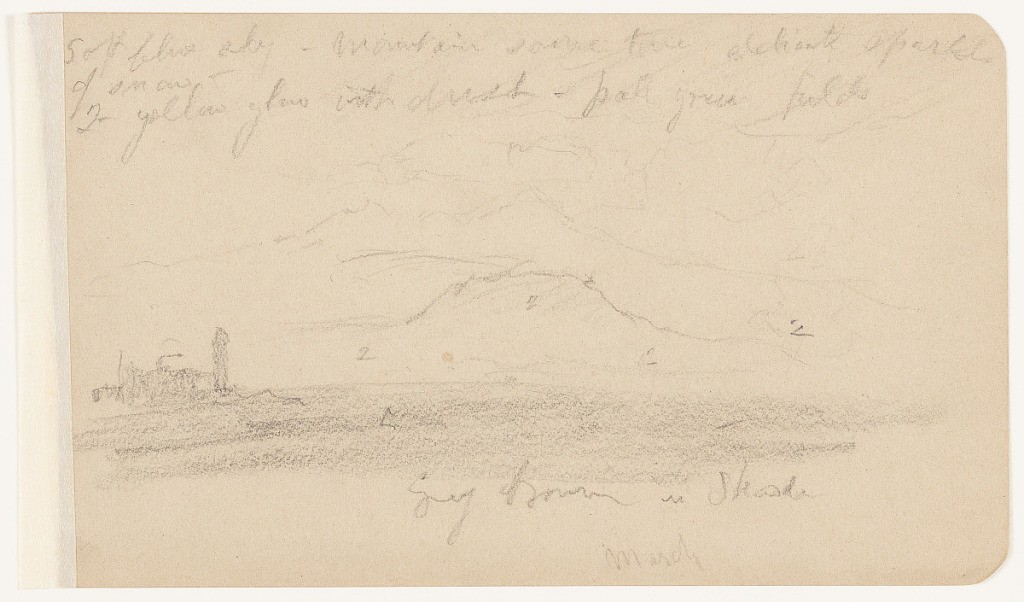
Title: Tlacotepec and Nevado de Toluca from Toluca, Mexico
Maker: Frederic Edwin Church, American, 1826–1900
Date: March 1892
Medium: Graphite on beige wove paper
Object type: drawing
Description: Landscape sketch showing a loosely rendered view of Nevado de Toluca and the hill Tlacotepec from the city of Toluca in Mexico. In the middle distance at far left, an indistinct group of shapes is visible that may be a grove of trees or buildings, including a tall belltower. A shaded plain comprises the rest of the middle distance. In the background at center, the rounded form of Tlacotepec is prominently visible at center, backdropped by the craggy ridge and sharp peaks of Nevado de Toluca. The sharp peak at upper center is Pico de Aguila. Clouds are faintly rendered above.